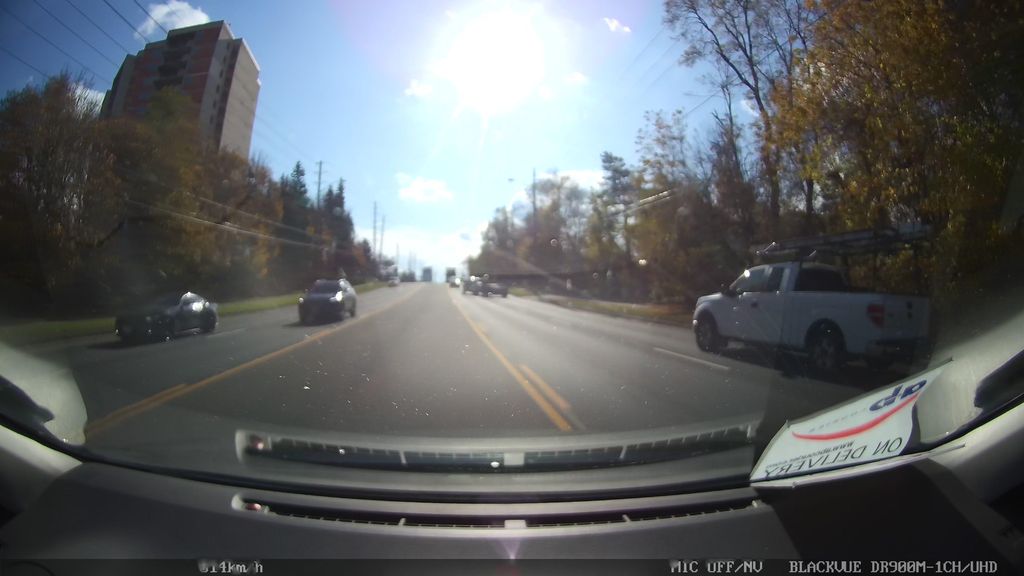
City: toronto